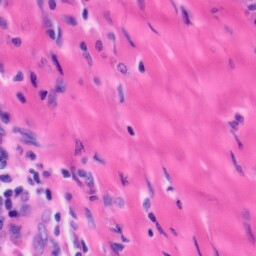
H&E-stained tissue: Tonsil